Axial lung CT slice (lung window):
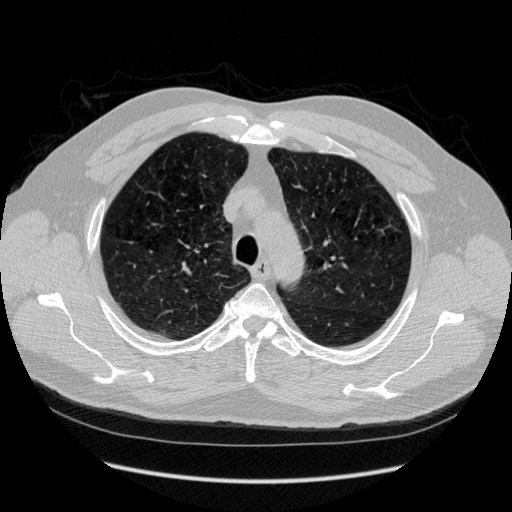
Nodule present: no